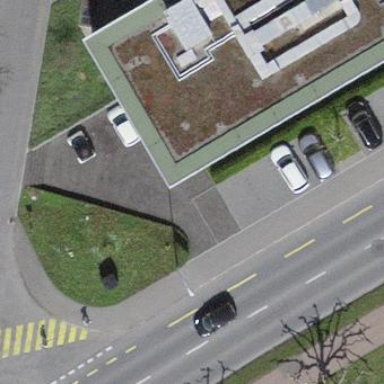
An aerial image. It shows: Street side parking area.